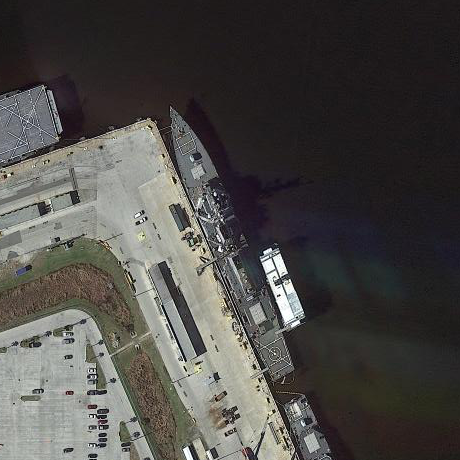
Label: destroyer